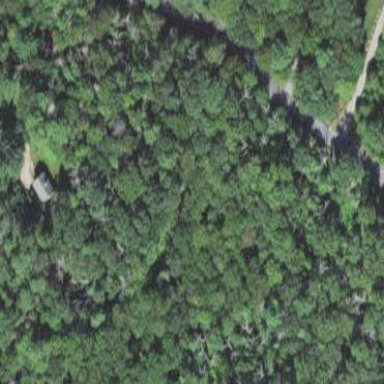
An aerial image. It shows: Broadleaved woodland area.